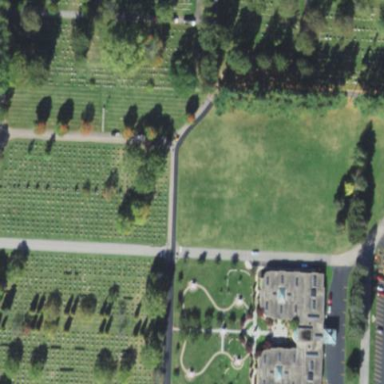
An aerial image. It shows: Historic memorial located in graveyard.